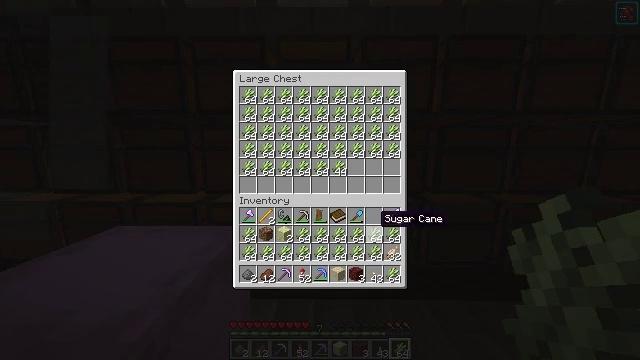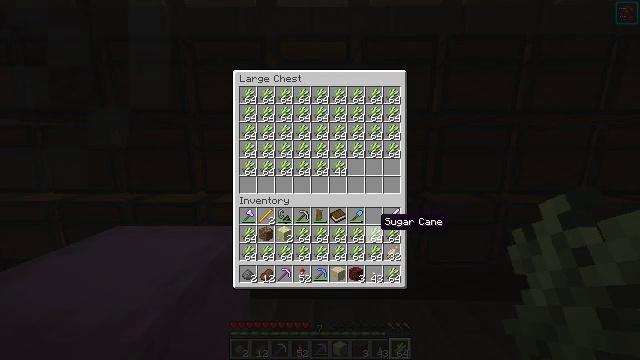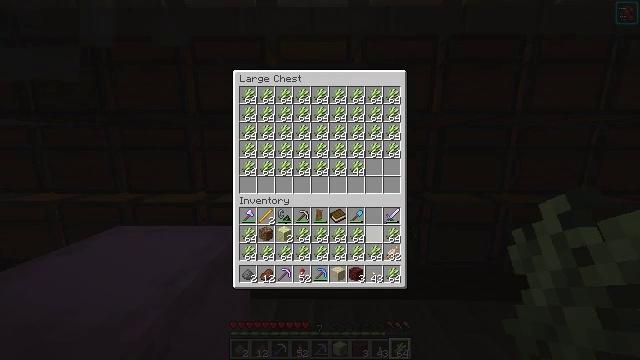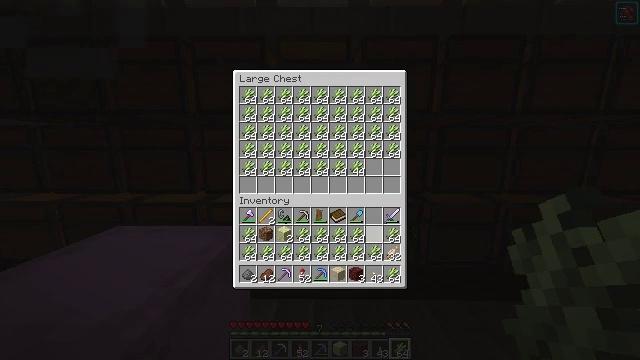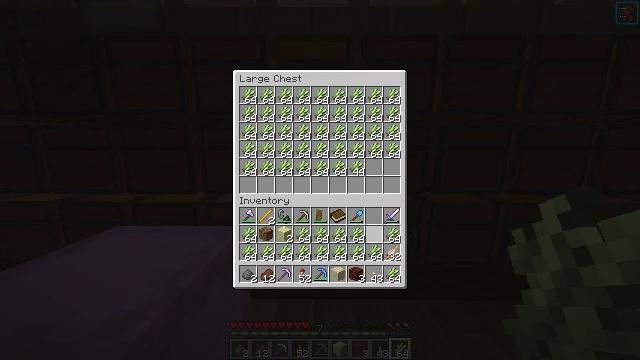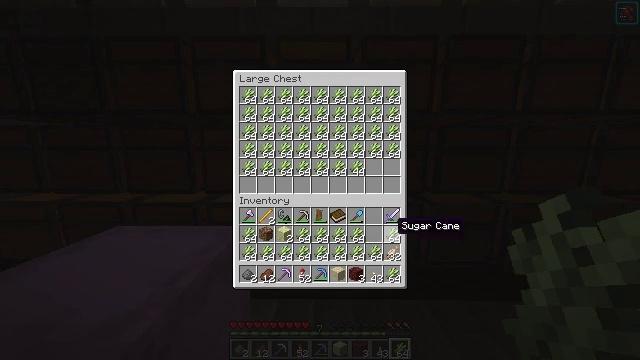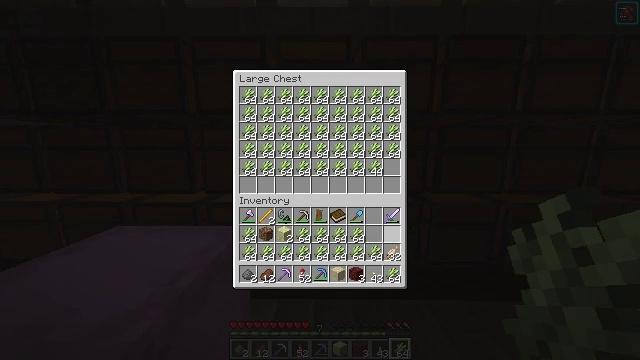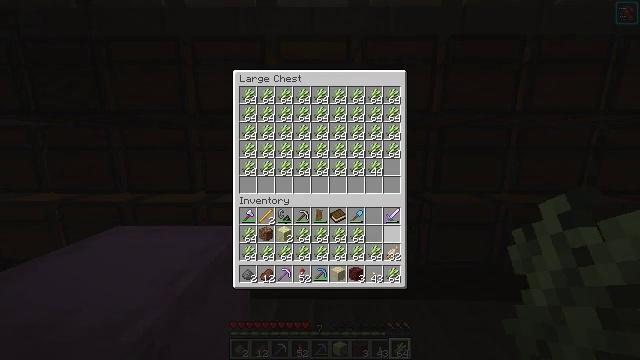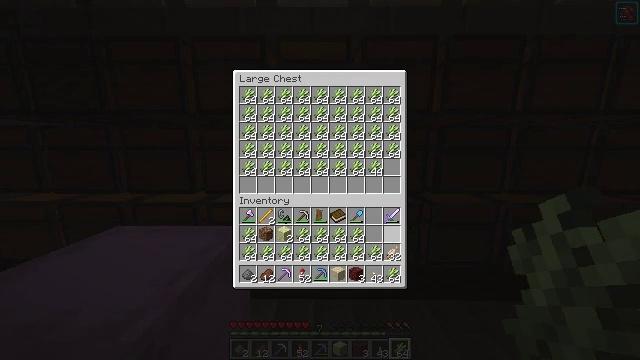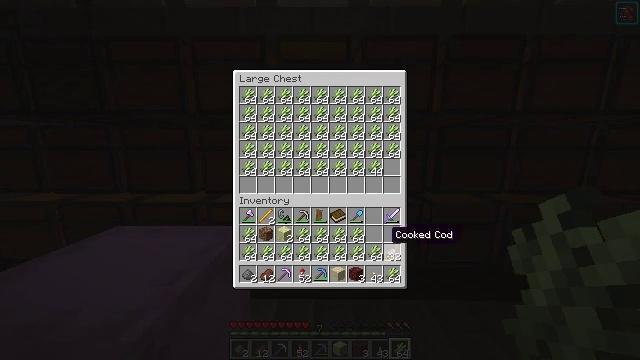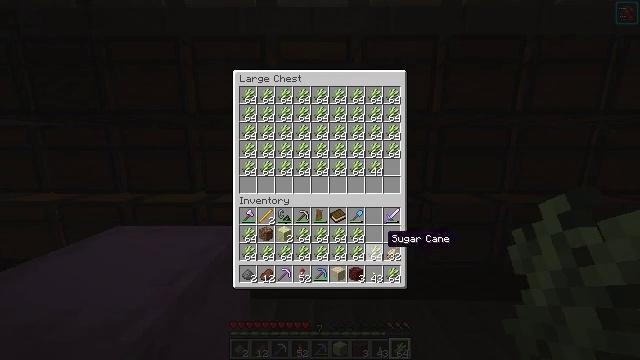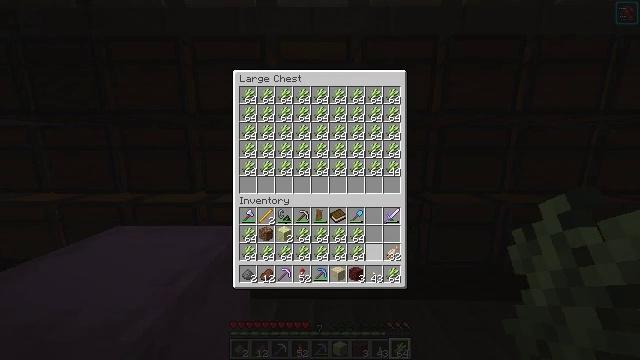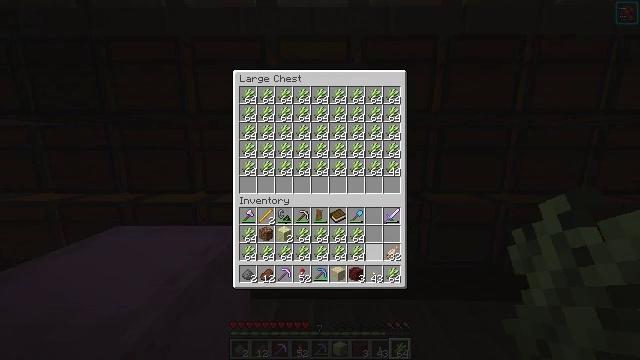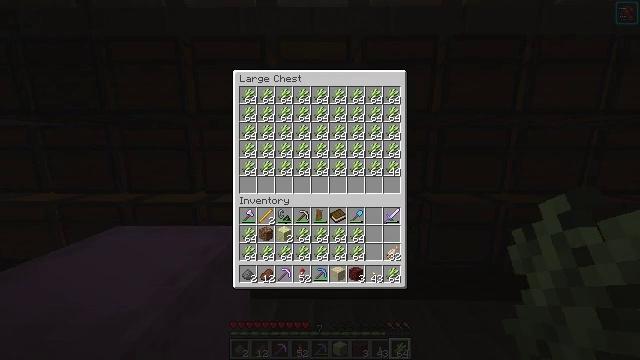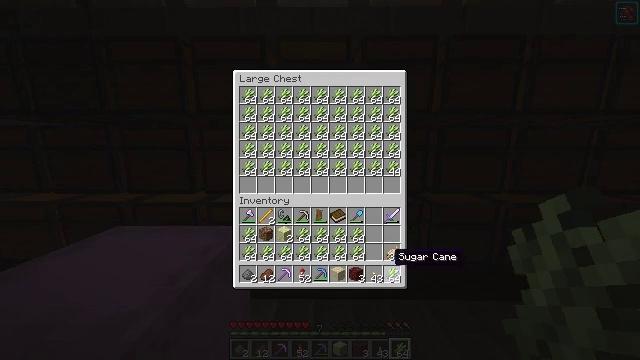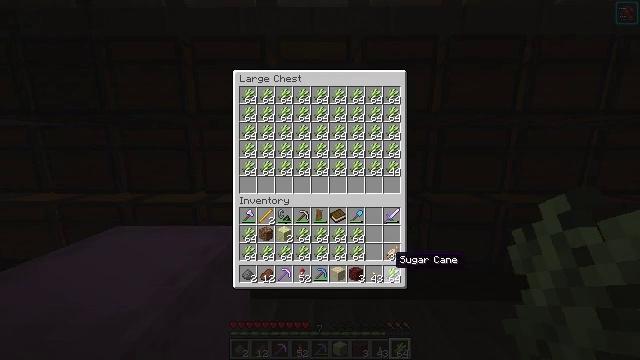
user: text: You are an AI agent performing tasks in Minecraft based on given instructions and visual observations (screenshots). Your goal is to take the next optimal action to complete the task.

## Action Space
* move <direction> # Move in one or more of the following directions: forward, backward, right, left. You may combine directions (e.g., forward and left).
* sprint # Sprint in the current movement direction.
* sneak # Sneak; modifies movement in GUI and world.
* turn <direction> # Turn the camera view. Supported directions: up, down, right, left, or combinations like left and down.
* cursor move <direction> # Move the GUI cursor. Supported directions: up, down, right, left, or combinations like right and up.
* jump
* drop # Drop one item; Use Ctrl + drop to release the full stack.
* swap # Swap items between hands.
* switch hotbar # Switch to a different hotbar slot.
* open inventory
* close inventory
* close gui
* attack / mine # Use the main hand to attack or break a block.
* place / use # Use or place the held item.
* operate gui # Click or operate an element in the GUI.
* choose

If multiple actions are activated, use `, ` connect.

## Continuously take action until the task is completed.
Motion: motion action
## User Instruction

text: Break the shulker box to collect it.
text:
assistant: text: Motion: sneak
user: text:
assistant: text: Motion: sneak, choose
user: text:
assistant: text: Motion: sneak, choose
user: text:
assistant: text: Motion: sneak
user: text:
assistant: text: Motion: sneak, cursor move right
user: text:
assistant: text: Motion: sneak, choose
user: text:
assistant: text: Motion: sneak, choose
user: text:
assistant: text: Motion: sneak
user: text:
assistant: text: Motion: sneak
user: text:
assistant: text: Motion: sneak
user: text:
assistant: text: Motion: sneak, choose
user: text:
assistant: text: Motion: sneak, choose
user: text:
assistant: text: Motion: sneak, cursor move down
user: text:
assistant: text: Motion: sneak
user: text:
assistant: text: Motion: sneak
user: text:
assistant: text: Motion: sneak, choose
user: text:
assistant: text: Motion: sneak, choose
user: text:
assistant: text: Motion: sneak, cursor move left
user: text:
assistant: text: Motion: sneak, cursor move left and up
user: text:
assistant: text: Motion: sneak, cursor move left
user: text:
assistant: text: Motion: sneak, choose
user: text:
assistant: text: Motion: sneak, choose
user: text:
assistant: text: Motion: sneak, cursor move up
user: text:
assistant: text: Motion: sneak
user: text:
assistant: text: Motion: sneak, choose
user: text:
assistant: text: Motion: sneak, choose
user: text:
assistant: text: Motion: sneak, cursor move left
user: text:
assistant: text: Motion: sneak, choose
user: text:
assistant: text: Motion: sneak, choose
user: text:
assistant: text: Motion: sneak, cursor move down